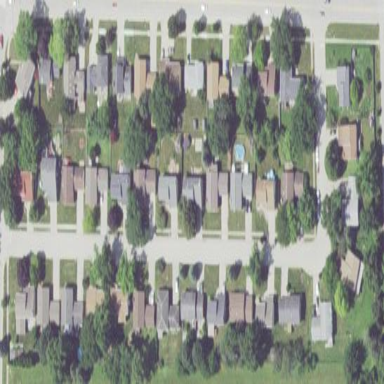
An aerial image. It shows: Neighbourhood with single-family residential houses.